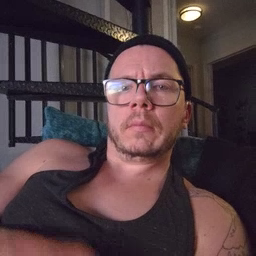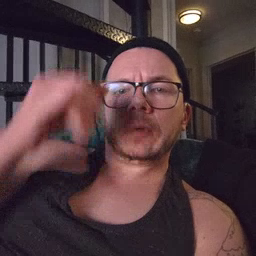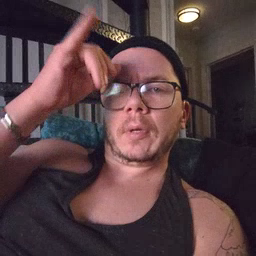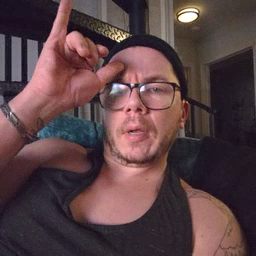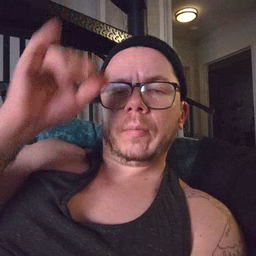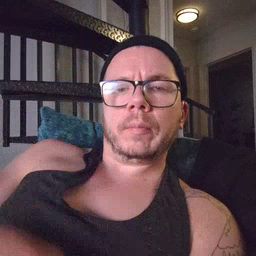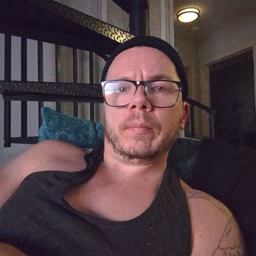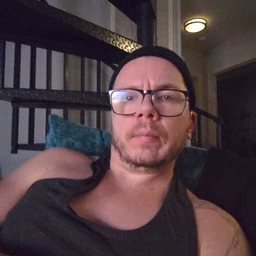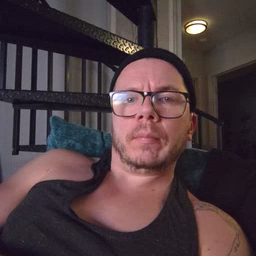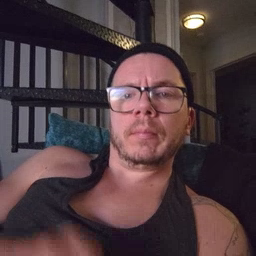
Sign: cow